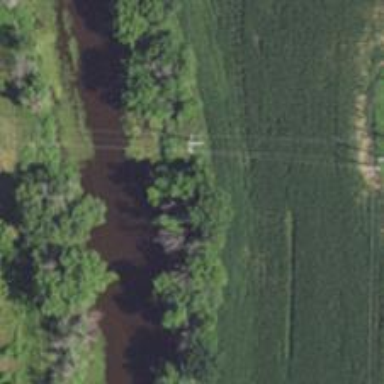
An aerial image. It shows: Power pole.